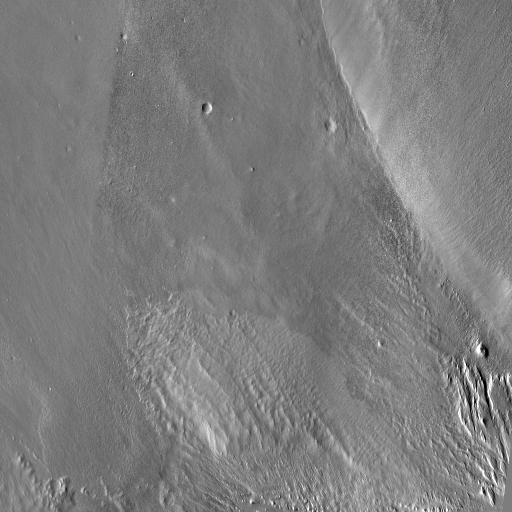
Crater classes present: Background, Other, Buried